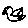
Label: bird